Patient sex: M
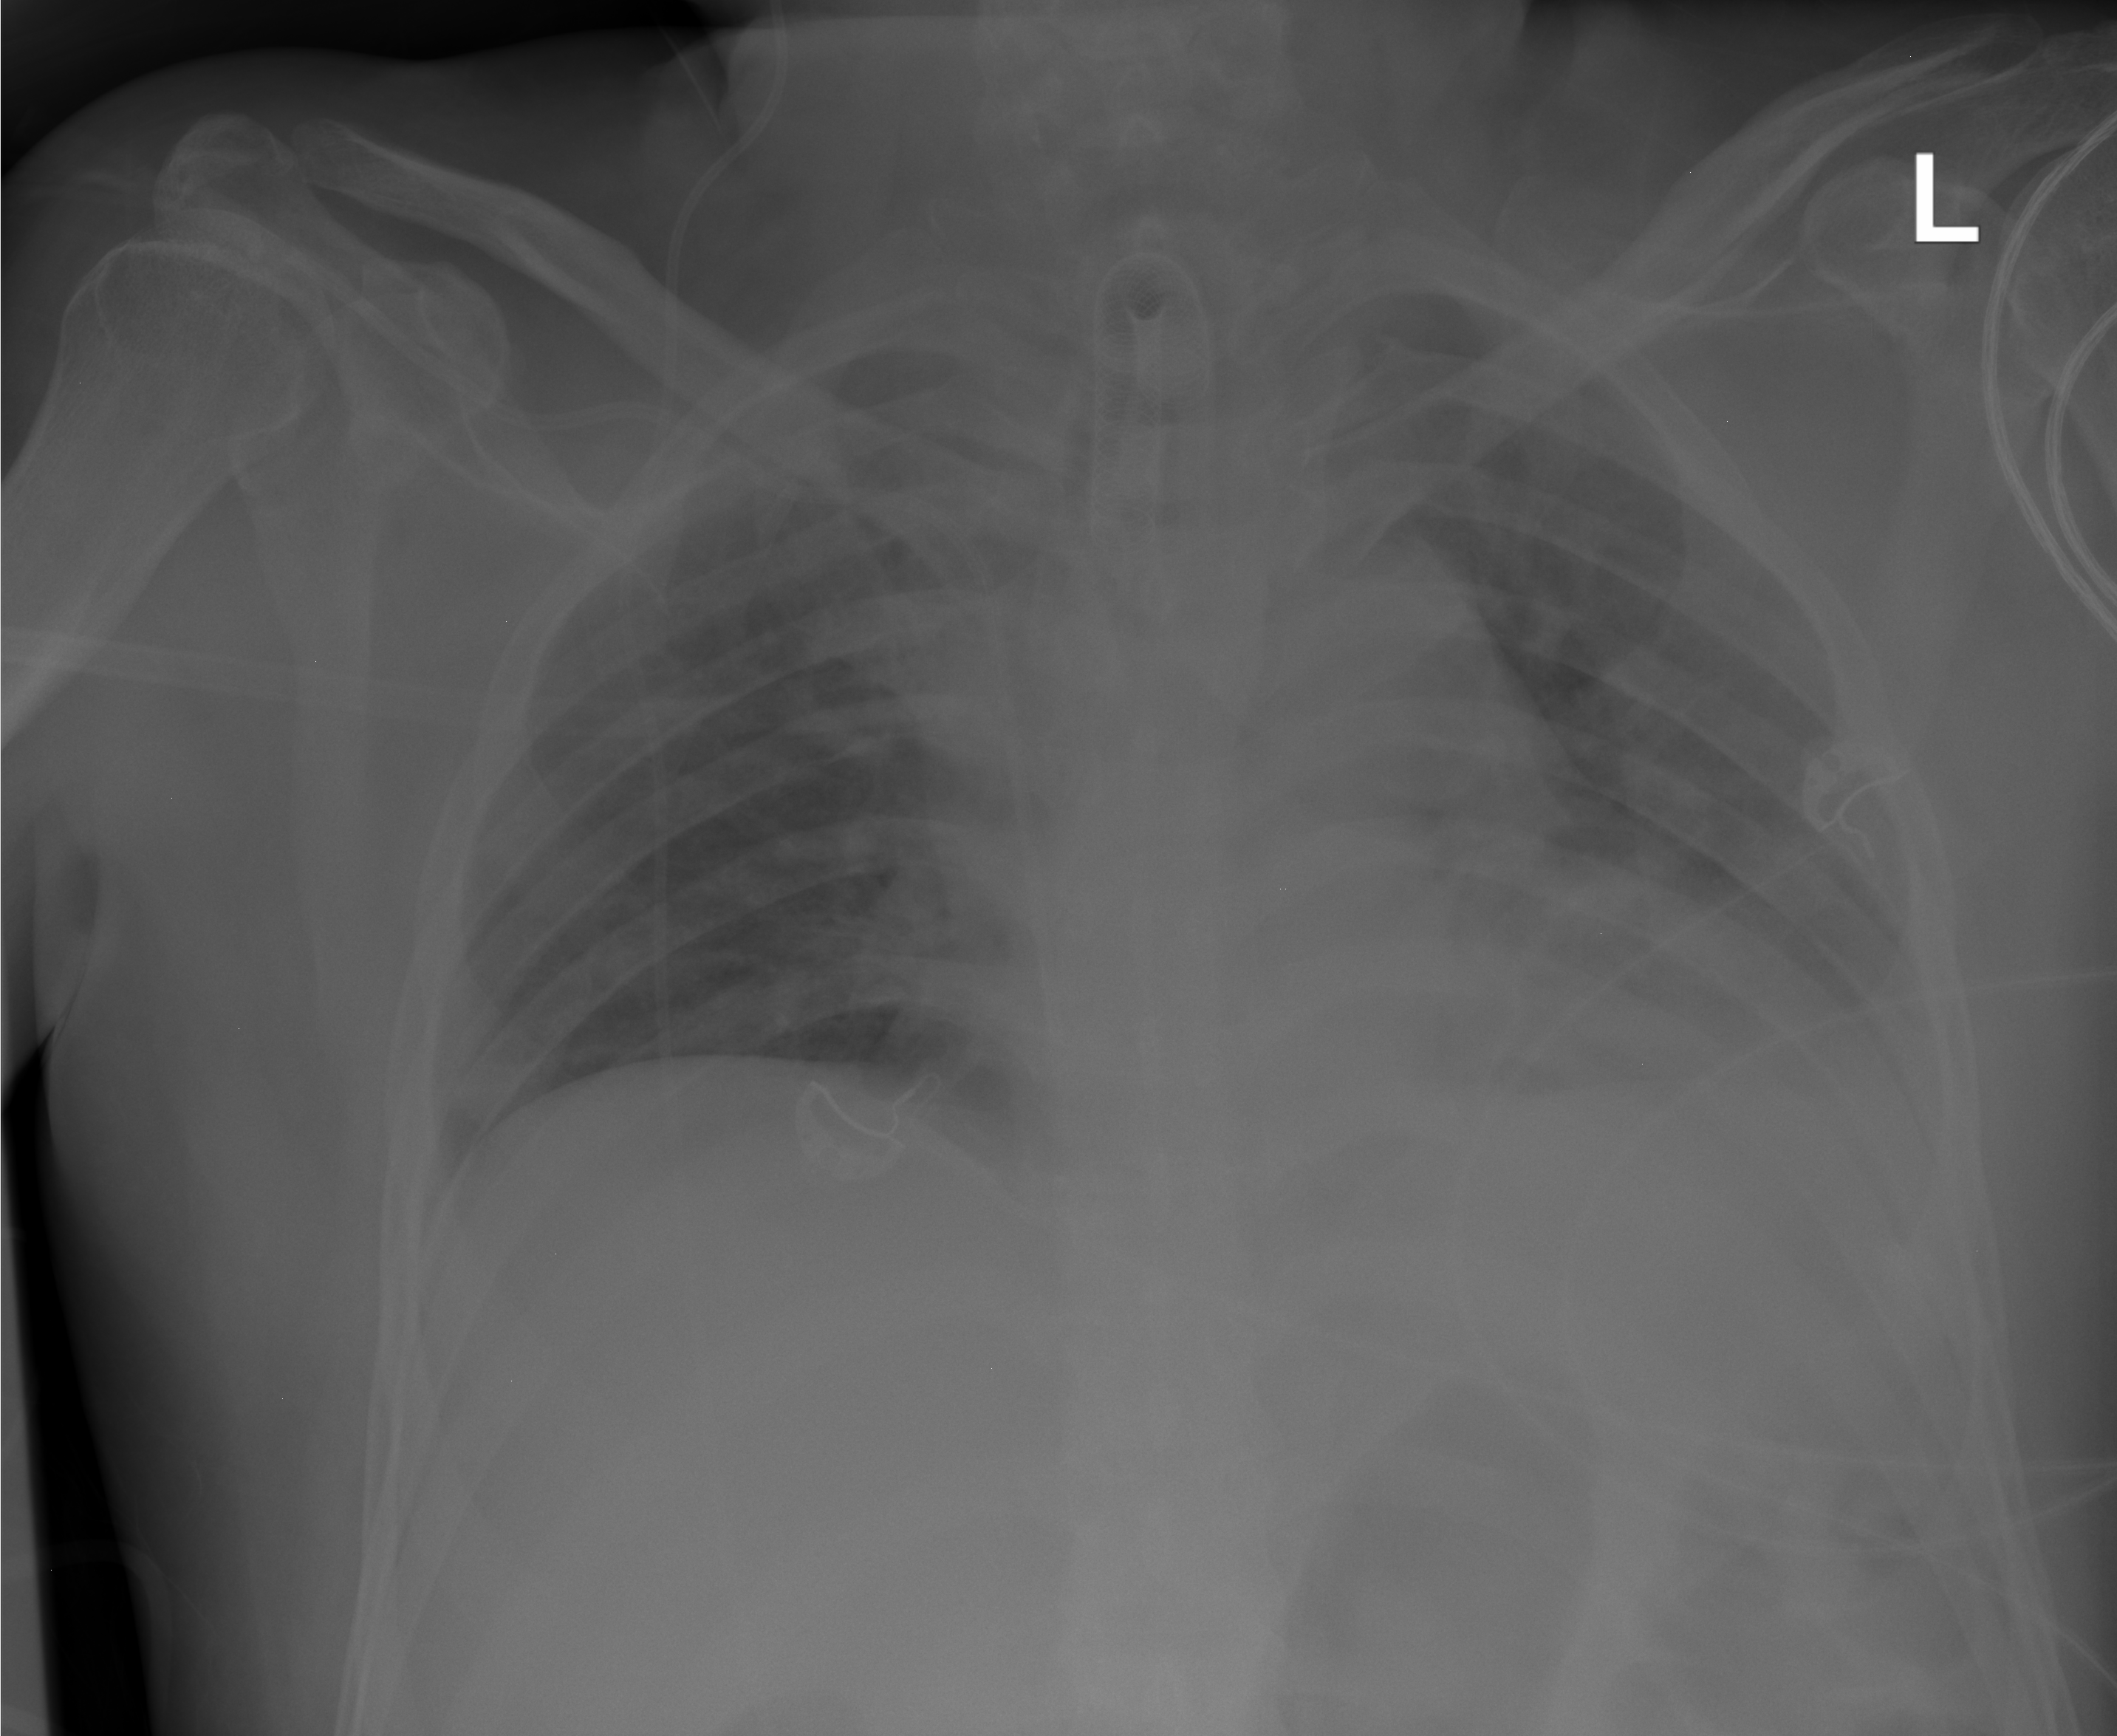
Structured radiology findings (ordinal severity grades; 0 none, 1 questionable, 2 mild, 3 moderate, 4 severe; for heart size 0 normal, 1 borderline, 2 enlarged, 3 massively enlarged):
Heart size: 2
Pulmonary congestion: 0
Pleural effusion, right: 0
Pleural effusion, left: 2
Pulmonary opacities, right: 2
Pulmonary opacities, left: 3
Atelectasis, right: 0
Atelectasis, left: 2